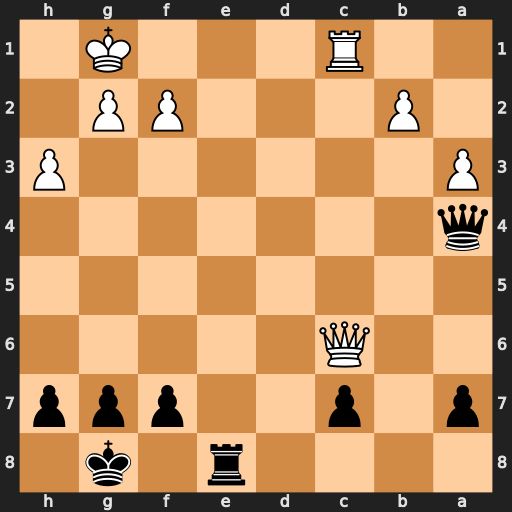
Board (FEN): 4r1k1/p1p2ppp/2Q5/8/q7/P6P/1P3PP1/2R3K1
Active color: b
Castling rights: -
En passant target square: -
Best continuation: Re1+ Rxe1 Qxc6